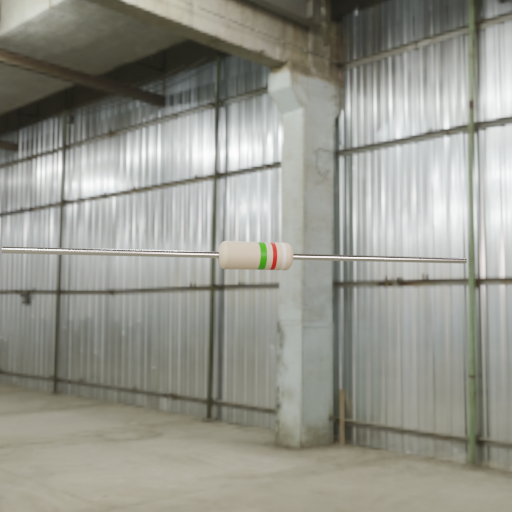
Resistor colour bands (in order): green, red, white